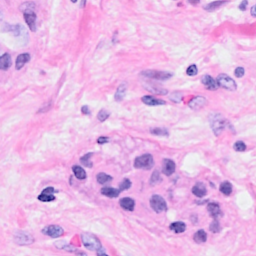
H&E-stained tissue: Breast